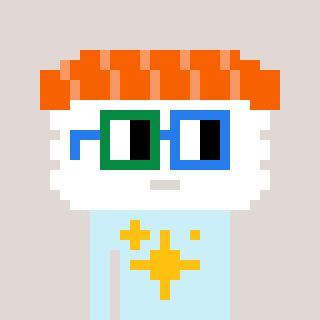
a pixel art character with square green and blue glasses, a nigiri-shaped head and a cold-colored body on a warm background